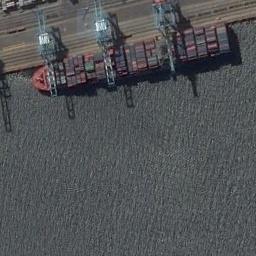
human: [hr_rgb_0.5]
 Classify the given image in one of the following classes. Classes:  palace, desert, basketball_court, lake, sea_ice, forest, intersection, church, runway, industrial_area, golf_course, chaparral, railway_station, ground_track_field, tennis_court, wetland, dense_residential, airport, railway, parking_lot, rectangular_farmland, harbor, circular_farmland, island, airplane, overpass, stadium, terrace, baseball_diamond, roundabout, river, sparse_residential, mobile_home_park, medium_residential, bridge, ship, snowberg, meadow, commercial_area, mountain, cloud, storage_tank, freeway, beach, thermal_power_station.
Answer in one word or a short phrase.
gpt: ship